Question: I've set up hosting with Firebase.
Using Firebase with the Firebase Realtime Database, this is my code so far:
'''
var config = {
// don't post keys publicaly
};
var database = firebase.database()
var userRef = database.ref('User');
userRef.on('value', (snapshot) => {
const data = snapshot.val();
console.log(data)
});
'''
When I have 'firebase.initializeApp(config)' after 'var config' is declared, it returns an error in the console:
> Uncaught FirebaseError: Firebase: Firebase App named '[DEFAULT]' already exists (app/duplicate-app).
I assumed the app was already initialized and didn't insert the initialization code.
The Firebase docs state:
> The listener receives a snapshot that contains the data at the
specified location in the database at the time of the event. You can
retrieve the data in the snapshot with the val() method.
Here is my database:

This is the json array exported from the database:
'''
{
"User" : "John Smith"
}
'''
Could this be a path issue?
I think 'var userRef = database.ref('User')' works.
What could be wrong here?
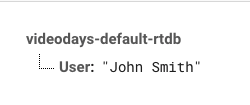
Answer: I've found my issue. The problem is getting access to the database. I had my rules like so:
'''
{
"rules": {
".read": "auth.uid != null",
".write": "auth.uid != null"
}
}
'''
Which was the correct setup I read up on <URL>
even though I didn't get an error in the console. I set the JSON to 'true' like so:
'''
{
"rules": {
".read": true,
".write": true
}
}
'''
and that solved my problem.
It's really unfortunate that this silly mistake caused all this fuss. If we can't access the database, we should get an error in the console. I know that the listener 'on('value')' will only return if there is a value there, but there should be a more practical listener that will let you know if you don't have access to the database. Especially for beginners like me, it's hard to keep track of everything else that's going on-that little things like this hang us up for no good reason.